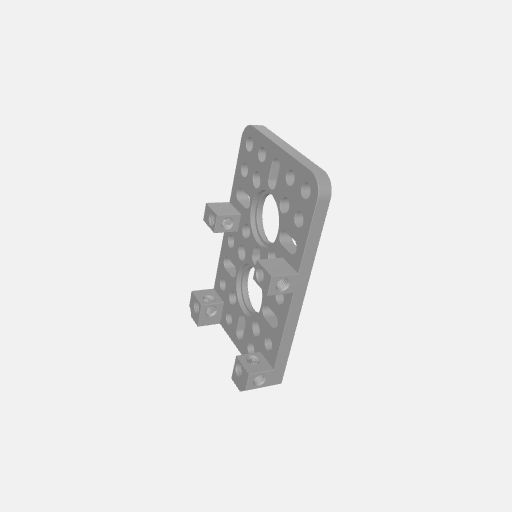
Part: QuadBlockPatternMount43-4